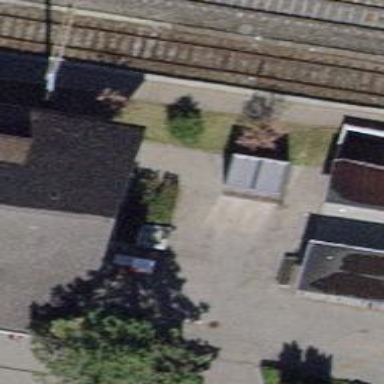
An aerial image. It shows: Toilets.